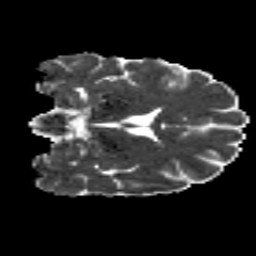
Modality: MD
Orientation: coronal
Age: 32
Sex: male
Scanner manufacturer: siemens
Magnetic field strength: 3 T
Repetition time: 8.8 s
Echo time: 0.085 s